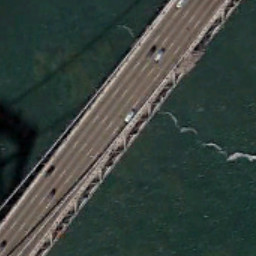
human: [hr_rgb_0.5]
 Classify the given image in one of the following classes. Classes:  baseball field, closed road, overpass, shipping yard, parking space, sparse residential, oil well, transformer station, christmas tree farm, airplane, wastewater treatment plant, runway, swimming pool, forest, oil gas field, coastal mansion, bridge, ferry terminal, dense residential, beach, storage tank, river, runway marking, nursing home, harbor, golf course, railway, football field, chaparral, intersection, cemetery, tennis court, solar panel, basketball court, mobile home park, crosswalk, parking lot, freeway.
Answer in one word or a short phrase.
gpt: bridge